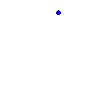
Particle: pion